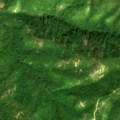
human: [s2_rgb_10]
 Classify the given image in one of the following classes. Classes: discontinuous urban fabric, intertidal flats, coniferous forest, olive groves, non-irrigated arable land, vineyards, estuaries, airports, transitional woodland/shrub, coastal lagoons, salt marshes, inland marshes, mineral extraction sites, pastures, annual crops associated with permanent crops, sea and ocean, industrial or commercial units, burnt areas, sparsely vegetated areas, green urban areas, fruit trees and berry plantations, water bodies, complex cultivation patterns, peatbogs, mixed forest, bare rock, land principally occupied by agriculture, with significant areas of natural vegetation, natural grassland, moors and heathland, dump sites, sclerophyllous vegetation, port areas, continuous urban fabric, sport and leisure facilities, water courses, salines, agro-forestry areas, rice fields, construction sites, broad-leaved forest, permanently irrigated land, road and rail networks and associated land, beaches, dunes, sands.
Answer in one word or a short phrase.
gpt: broad-leaved forest